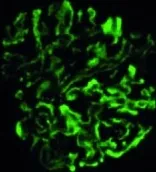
D: Electron microscopy shows the expansion of the glomerular subendothelial space with electron-dense aggregates.
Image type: pathology (immunostaining)